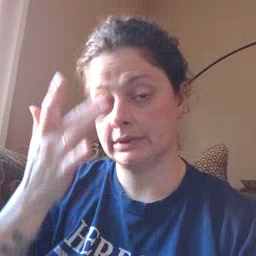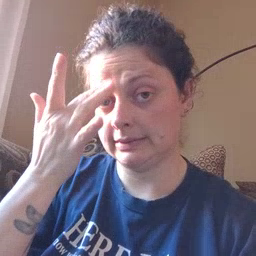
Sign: sick